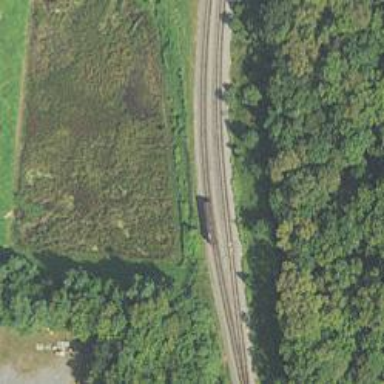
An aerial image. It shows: Railway siding with rails.